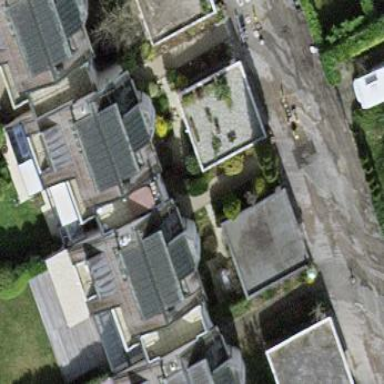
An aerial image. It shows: Terrace building.